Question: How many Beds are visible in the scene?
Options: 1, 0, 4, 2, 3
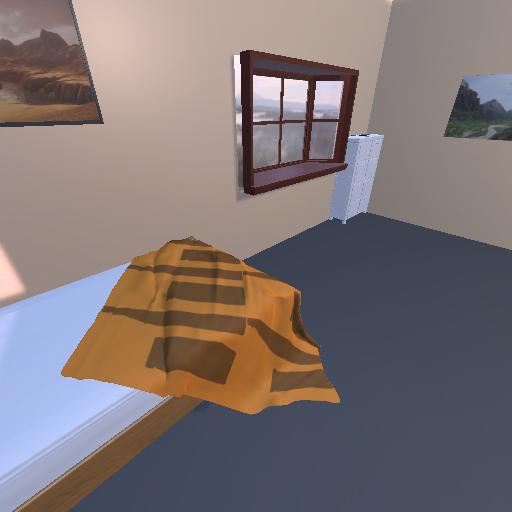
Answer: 1